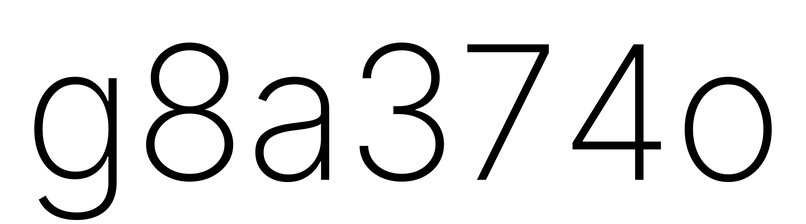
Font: Inter_ExtraLight